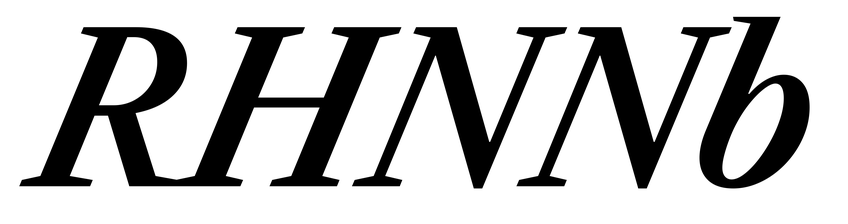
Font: LibreCaslonText-Italic_SemiBold_Italic